Interaction volume radius: 5 \u00c5
Interaction volume height: 10 \u00c5
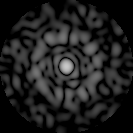
Disorder parameter: 0.7844